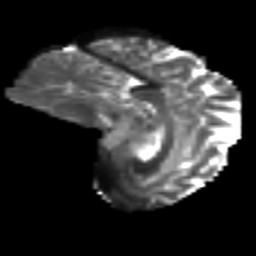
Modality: T2w
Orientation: sagittal
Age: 36
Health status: ill
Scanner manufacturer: philips
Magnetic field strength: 3 T
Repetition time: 9 s
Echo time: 0.127 s